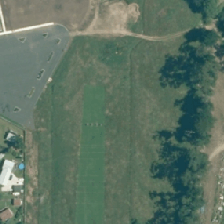
Land cover: urban_parkland